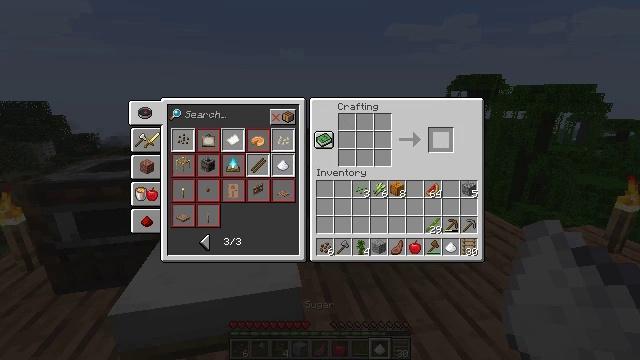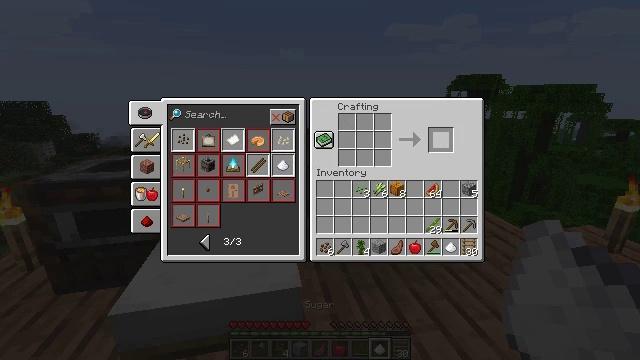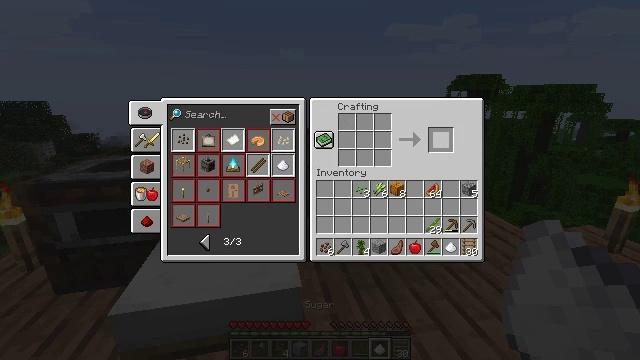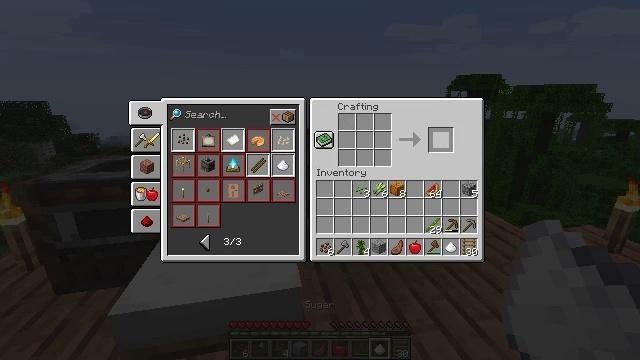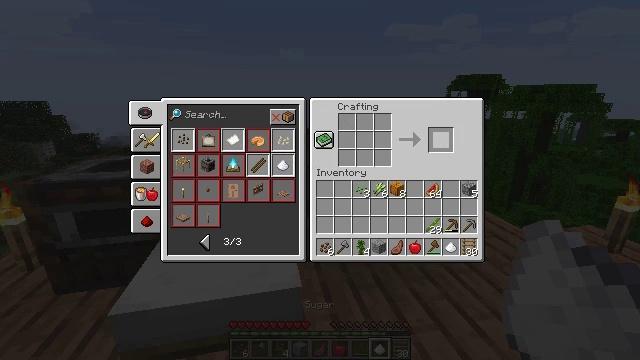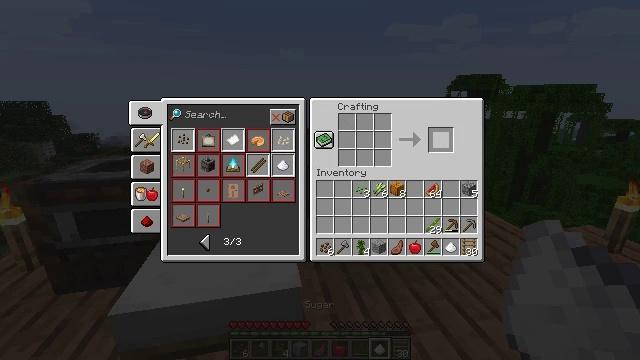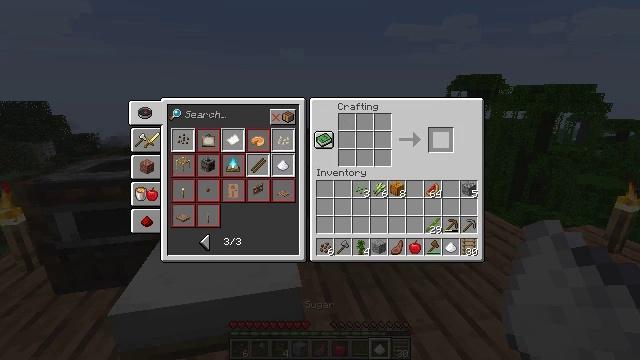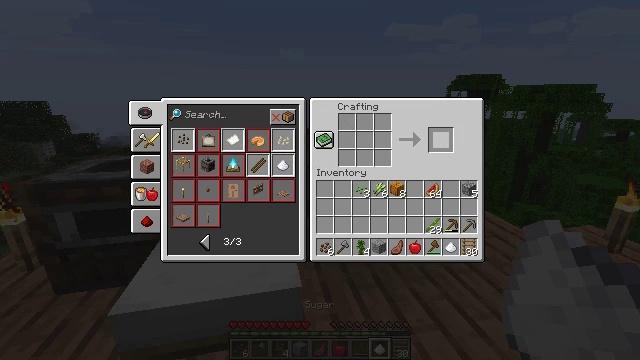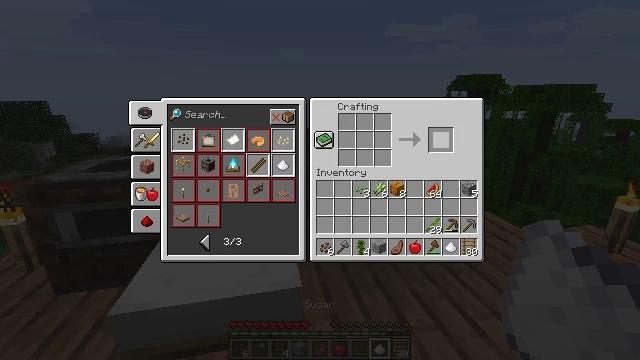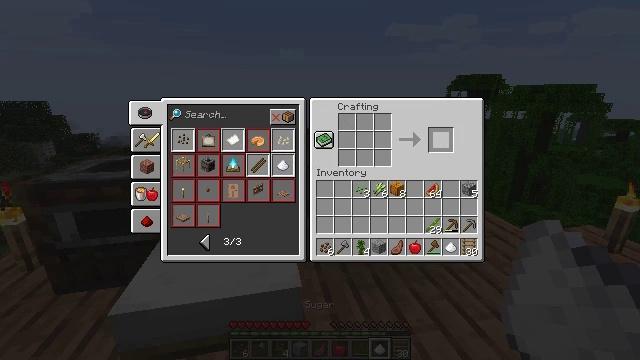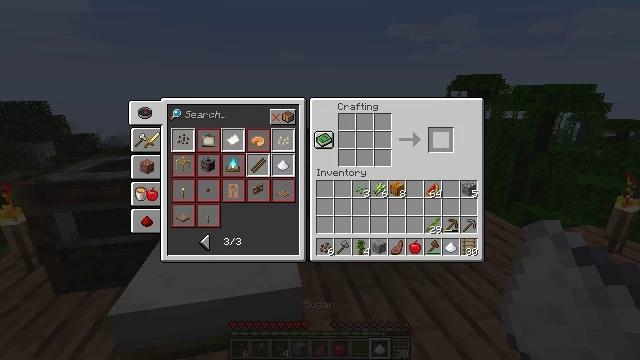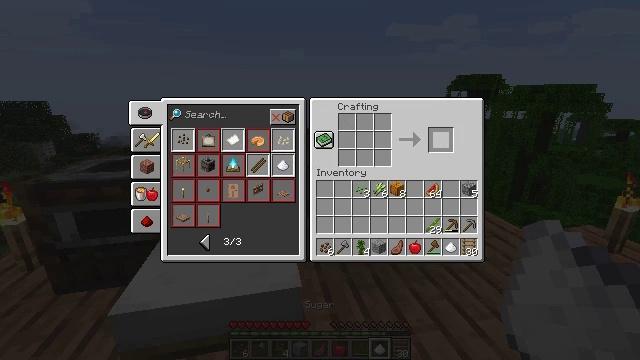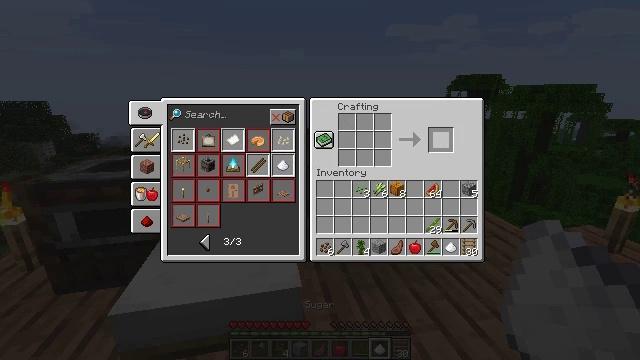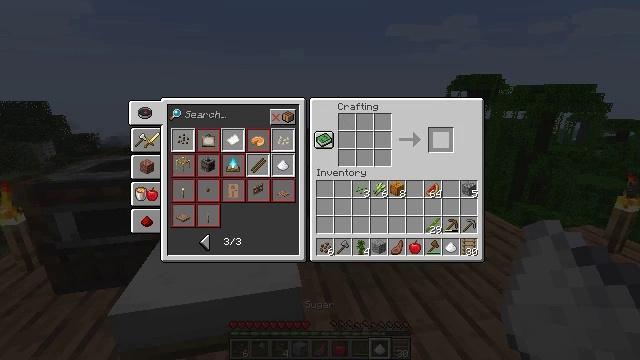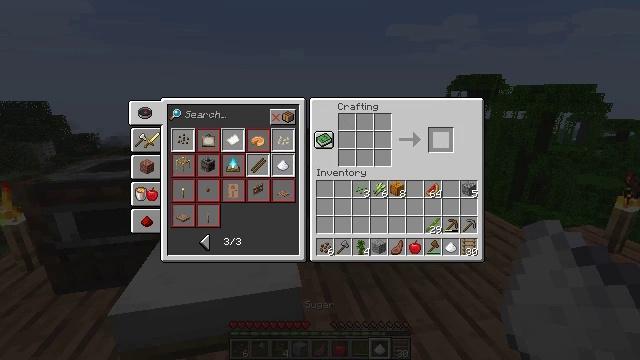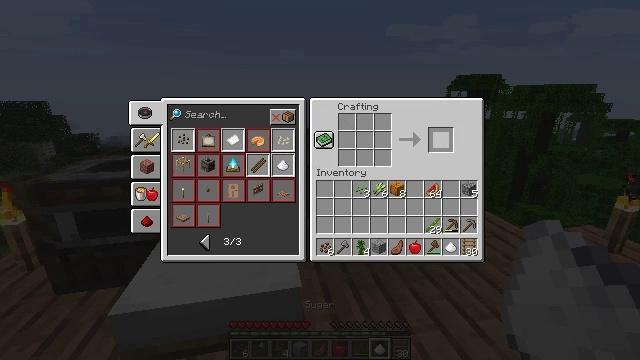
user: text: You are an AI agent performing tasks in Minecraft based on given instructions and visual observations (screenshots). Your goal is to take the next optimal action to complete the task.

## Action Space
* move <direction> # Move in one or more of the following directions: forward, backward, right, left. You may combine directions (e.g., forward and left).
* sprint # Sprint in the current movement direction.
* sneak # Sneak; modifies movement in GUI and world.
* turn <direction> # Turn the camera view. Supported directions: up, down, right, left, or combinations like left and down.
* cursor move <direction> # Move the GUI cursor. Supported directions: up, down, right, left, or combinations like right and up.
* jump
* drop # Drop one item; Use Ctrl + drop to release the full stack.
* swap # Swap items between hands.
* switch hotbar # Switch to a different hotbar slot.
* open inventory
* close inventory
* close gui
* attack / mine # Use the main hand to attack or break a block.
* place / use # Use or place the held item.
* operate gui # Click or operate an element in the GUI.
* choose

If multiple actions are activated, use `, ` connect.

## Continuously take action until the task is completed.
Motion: motion action
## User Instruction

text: Use the crafting table to craft sugar.
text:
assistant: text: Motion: sneak
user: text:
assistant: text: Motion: sneak
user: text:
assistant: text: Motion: sneak
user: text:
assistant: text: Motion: no_op
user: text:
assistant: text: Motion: no_op
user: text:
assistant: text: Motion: no_op
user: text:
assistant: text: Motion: no_op
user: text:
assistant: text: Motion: no_op
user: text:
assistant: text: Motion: no_op
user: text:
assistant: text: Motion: no_op
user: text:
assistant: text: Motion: no_op
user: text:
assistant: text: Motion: no_op
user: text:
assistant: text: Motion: no_op
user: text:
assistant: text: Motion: no_op
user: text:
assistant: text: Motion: no_op
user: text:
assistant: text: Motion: no_op
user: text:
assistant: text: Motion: no_op
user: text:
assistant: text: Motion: no_op
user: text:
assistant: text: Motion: no_op
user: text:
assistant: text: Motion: no_op
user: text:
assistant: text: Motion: cursor move left and down
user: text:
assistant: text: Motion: cursor move left
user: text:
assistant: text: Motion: cursor move left
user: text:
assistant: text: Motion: cursor move left
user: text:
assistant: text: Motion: cursor move left
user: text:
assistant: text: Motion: no_op
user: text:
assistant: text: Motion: no_op
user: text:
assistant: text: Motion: no_op
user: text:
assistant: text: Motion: no_op
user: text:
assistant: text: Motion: cursor move left and down